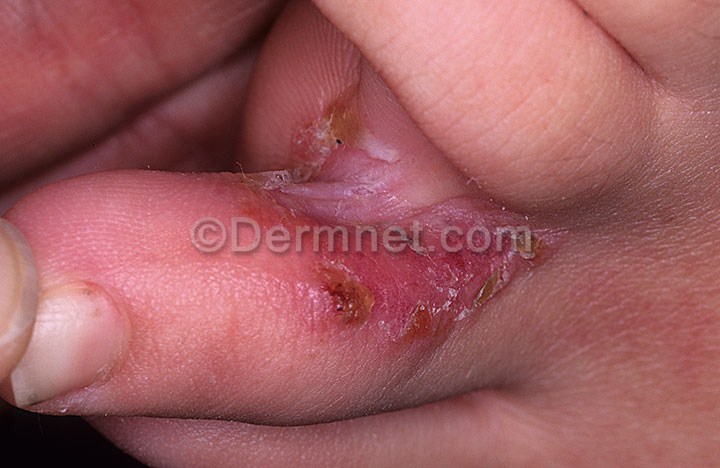
Disease: Tinea Ringworm Candidiasis and other Fungal Infections